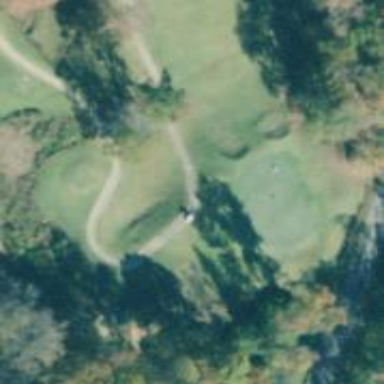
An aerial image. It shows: Path used for both walking and golf.